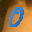
Label: 0